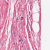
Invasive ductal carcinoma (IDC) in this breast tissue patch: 0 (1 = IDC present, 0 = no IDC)